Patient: sex M, age 54
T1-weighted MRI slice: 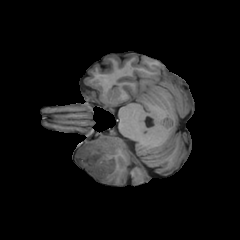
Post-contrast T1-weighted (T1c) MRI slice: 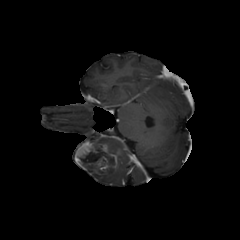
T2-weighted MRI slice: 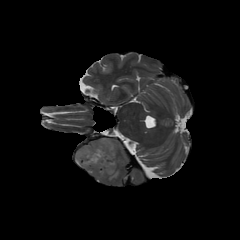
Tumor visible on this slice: yes
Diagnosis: Glioblastoma, IDH-wildtype
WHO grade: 4